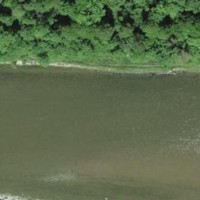
EUNIS habitat code: 15
Species observed at this site:
Gonepteryx rhamni
Euonymus europaeus
Lamium galeobdolon